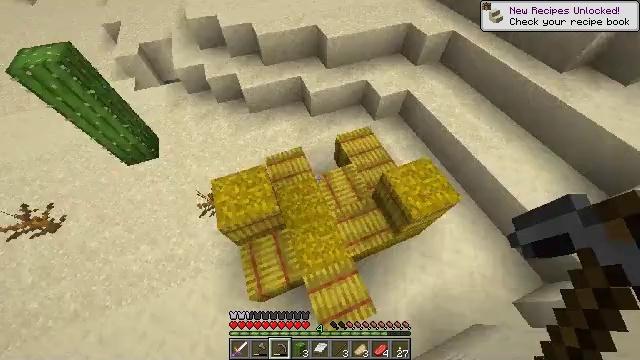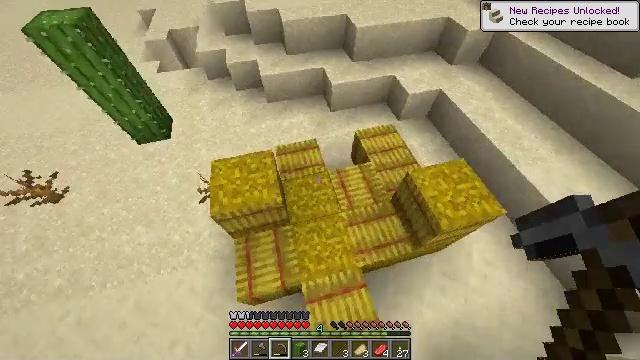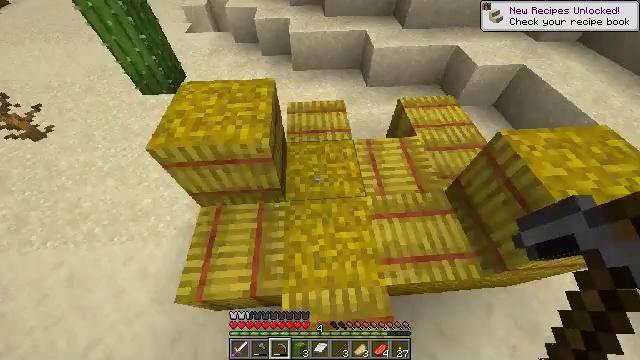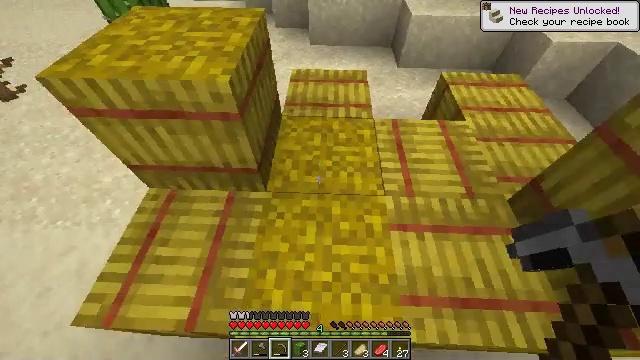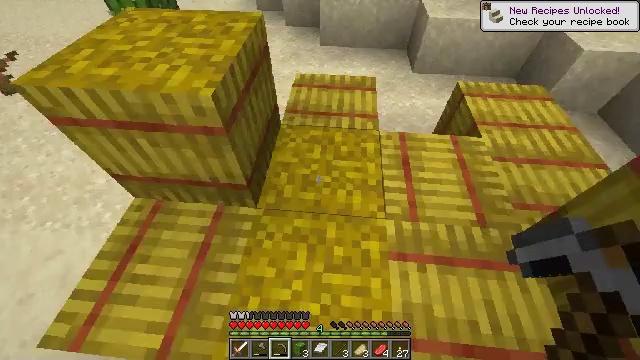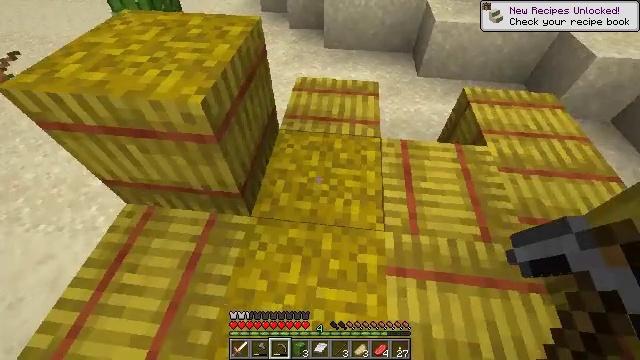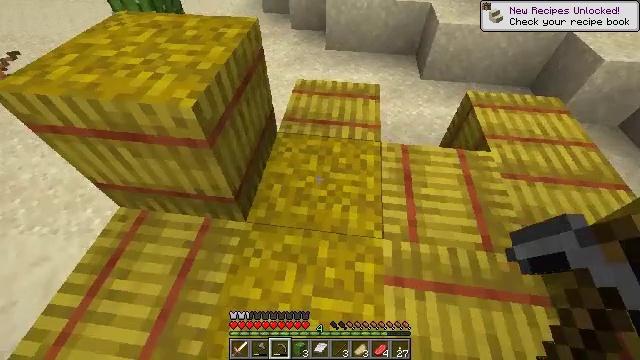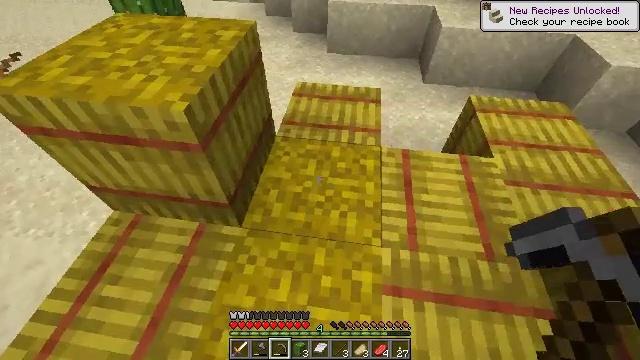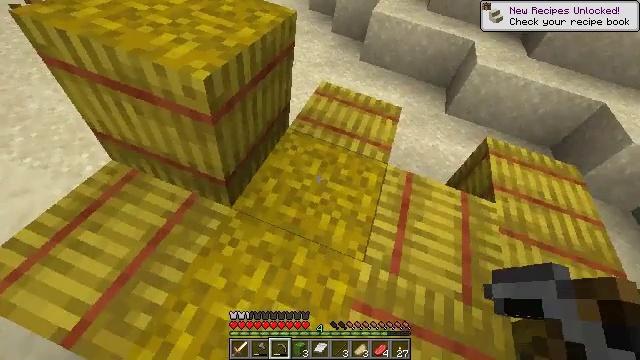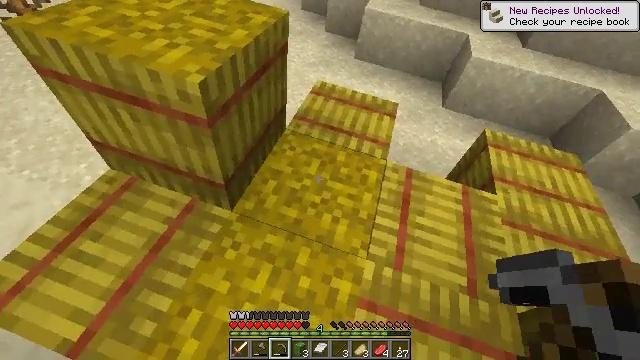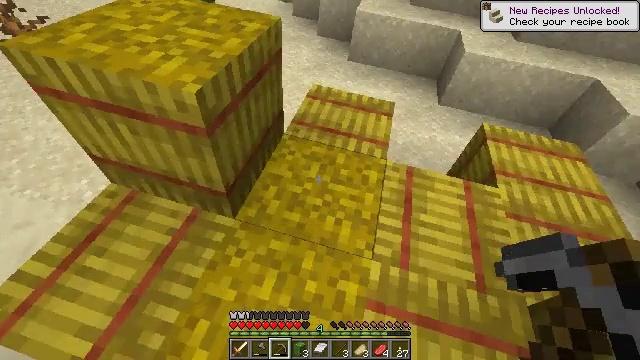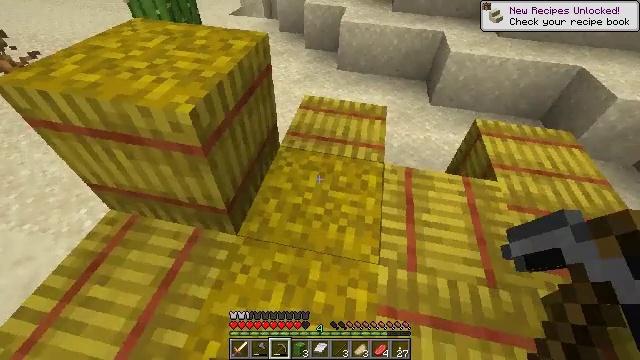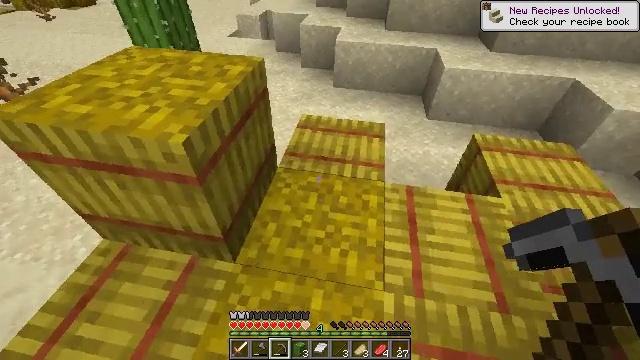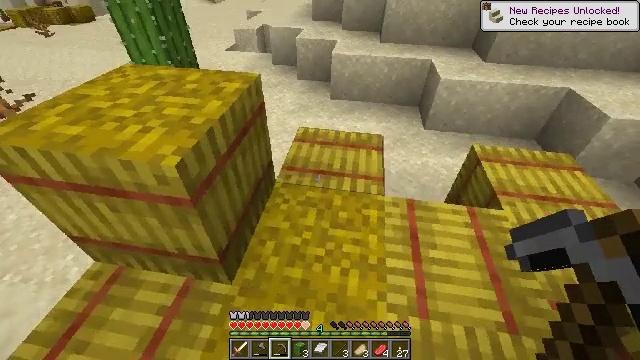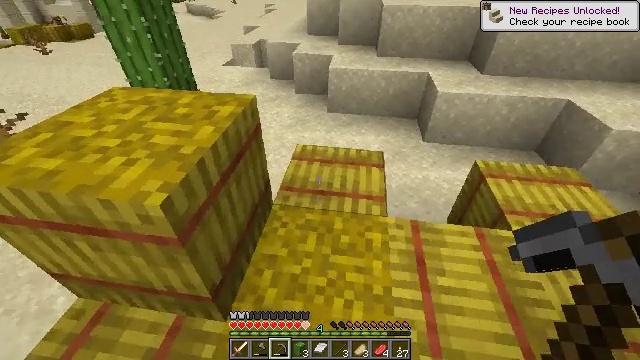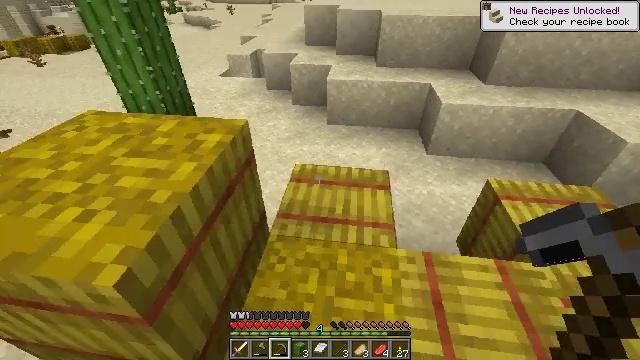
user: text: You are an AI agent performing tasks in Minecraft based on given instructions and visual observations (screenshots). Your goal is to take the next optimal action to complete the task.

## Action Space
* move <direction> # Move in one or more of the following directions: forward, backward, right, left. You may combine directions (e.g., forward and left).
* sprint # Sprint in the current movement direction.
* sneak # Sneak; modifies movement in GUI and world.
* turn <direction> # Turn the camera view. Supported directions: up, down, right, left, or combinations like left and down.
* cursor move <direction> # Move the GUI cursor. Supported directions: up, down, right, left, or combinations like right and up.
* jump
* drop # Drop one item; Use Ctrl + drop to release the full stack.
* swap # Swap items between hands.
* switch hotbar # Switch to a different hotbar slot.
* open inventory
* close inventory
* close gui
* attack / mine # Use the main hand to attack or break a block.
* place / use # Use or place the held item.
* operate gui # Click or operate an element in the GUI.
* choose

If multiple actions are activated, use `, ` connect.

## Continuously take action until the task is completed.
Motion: motion action
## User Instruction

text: Mine the smooth sandstone slab from the structure.
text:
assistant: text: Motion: move forward, turn left and up
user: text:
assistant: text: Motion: turn left and up
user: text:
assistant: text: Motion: turn left and up
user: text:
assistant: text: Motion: turn left
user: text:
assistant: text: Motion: turn left
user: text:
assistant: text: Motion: no_op
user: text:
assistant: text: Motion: no_op
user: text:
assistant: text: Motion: no_op
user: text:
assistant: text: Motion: no_op
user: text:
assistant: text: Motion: no_op
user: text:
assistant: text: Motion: turn up
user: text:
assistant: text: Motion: move forward, turn up
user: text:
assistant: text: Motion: move forward, turn up
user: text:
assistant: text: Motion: move forward, turn up
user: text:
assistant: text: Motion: move forward, turn up
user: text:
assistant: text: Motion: move forward
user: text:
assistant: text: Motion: move forward
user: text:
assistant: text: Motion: move forward
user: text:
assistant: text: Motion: move forward, turn up
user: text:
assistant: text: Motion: move forward, sprint, turn left and up
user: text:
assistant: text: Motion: move forward, sprint, turn left and up
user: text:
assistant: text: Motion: move forward, sprint, turn left and up
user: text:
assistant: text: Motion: move forward, sprint
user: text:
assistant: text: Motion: move forward, sprint
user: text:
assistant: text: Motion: move forward, sprint
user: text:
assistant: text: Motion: move forward, sprint, turn left and up
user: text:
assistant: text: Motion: move forward, sprint, turn left and up
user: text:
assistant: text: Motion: move forward, sprint, turn left and up
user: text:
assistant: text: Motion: move forward, sprint, turn left
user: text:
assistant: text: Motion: move forward, sprint